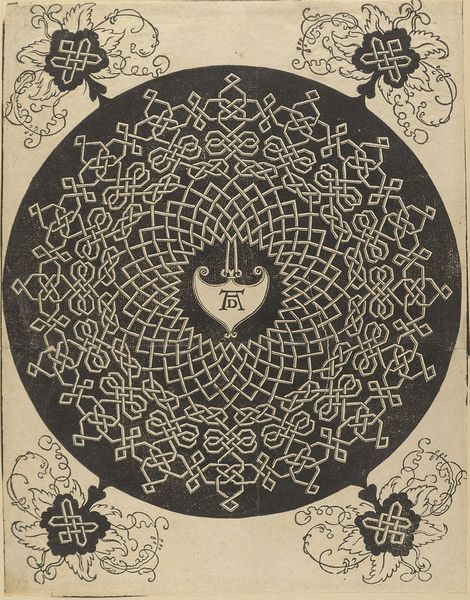
Titel: Runde mit Flechtwerk und Knoten
Künstler: Albrecht Dürer
Standort: Hamburg
Institution: Museum für Kunst und Gewerbe Hamburg
Schlagwörter: blüten, muster, ornament, knoten, renaissance, kreis, holzschnitt, papier, kette, grafik, graphik, ad, fotografie, photographie, druckgraphik, druckgrafik, mandala, flechtwerk, flechtband, gerippt, reproduktionen, maureske, druckerzeugnisse, pflanzenornamente, ornamentstich, vorlageblätter